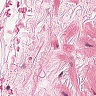
Metastatic tissue present: no